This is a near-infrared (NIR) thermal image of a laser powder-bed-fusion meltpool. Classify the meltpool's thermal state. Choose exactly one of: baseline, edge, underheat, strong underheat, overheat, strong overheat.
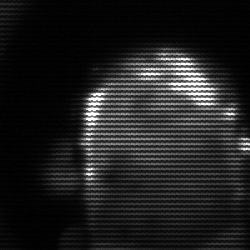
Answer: baseline